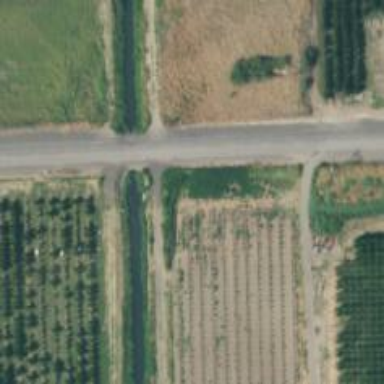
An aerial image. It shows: Tertiary road.